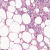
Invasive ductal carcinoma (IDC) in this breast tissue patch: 0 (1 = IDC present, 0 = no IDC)